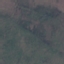
Land use / land cover class: HerbaceousVegetation